Field crop: maize
Growth stage: 1
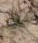
Species: salsola